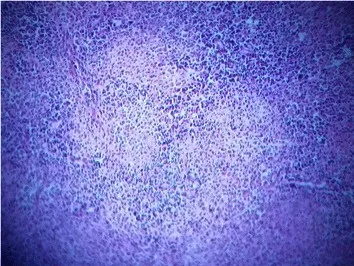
Histopathological examination of the adenomegalies showing a necrosis.
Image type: pathology (immunostaining)